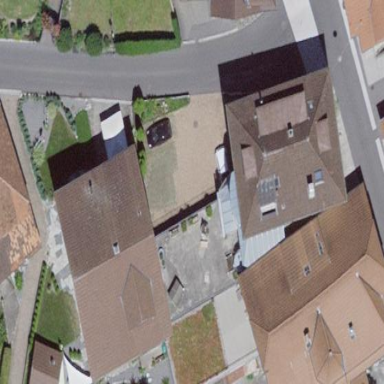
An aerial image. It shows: Garage.